Question: I'm new to jsPlumb and I'm having troubles with a connection that has the same source and target. I have to forbid these type of connections and I think the best way to do this is: when I finish creating the connection, if it has the same sourceId and targetId, delete the connection.
I'm doing this:
'''
jsPlumb.bind('connection', function(info) {
console.log('connection bind - From: ' + info.sourceId + ' To: ' + info.targetId);
if (info.sourceId == info.targetId) {
console.log('sourceId == targetId');
jsPlumb.detach(info);
}
});
'''
But what happens is this

The connection is deleted but it looks like the source endpoint is still there but, if I drag the item, the dot stays in the same place as if it has no reference to the item anymore, which is ok because the connection was deleted, but it's not ok because that dot shouldn't be there.
Any inputs on this?
Thank you.
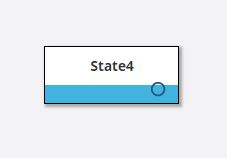
Answer: I solved this problem with:
'''
jsPlumb.bind("connectionDragStop", function (connection) {
//console.log("connectionDragStop");
if (connection.sourceId == connection.targetId) {
//console.log('sourceId == targetId');
alert("Connections with the same source and target aren't allowed. The connection will be deleted.");
jsPlumb.detach(connection);
}
});
'''
It's working perfectly now.